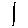
Label: line